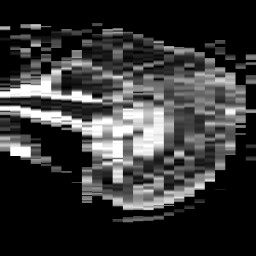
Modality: ADC
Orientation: sagittal
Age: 65
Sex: male
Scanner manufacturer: philips
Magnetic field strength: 3 T
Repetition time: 3.986 s
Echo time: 0.06119 s